Field crop: maize
Growth stage: 2
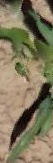
Species: maize